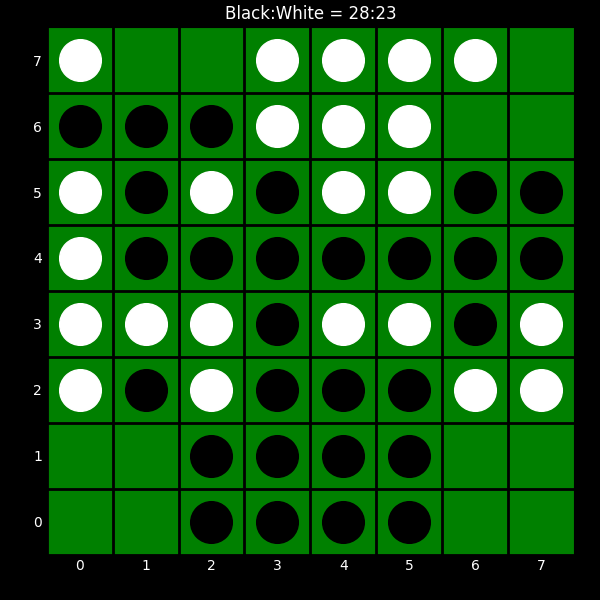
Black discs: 28
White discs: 23